【题型】解答题　【知识点】平面几何　【难度】hard
在直角梯形 $ABCD$ 中，$AD \parallel BC$，$\angle B=90^\circ$，$AD=6$，$AB=4$，$BC > AD$，$\angle ADC$ 的平分线交边 $BC$ 于点 $E$，点 $F$ 在线段 $DE$ 上，射线 $CF$ 与梯形 $ABCD$ 的边相交于点 $G$。

(1) 如图 1，如果点 $G$ 与 $A$ 重合，当 $\tan \angle BCD = \frac{4}{3}$ 时，求 $BE$ 的长；

(2) 如图 2，如果点 $G$ 在边 $AD$ 上，联结 $BG$，当 $DG = 4$，且 $\triangle CGB \sim \triangle BAG$ 时，求 $\sin \angle BCD$ 的值；

(3) 当 $F$ 是 $DE$ 中点，且 $AG = 1$ 时，求 $CD$ 的长。
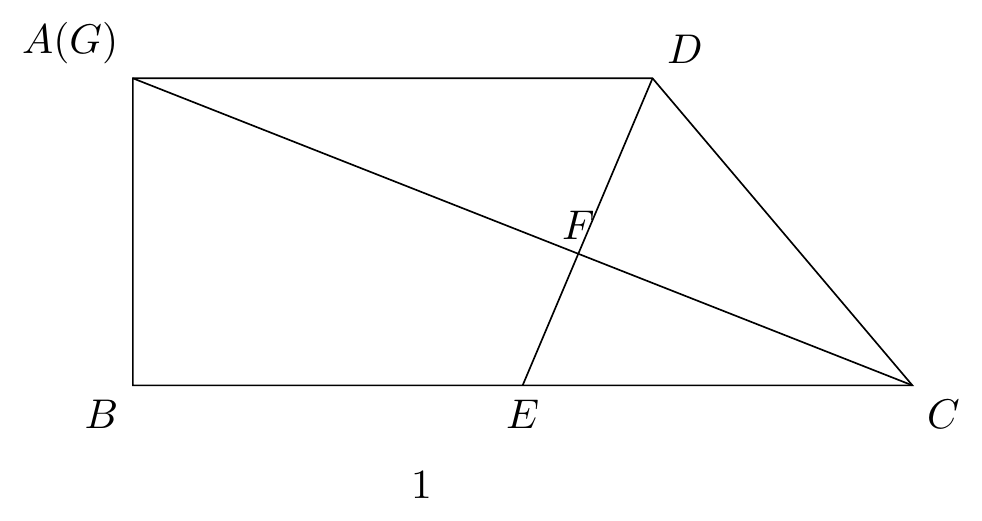
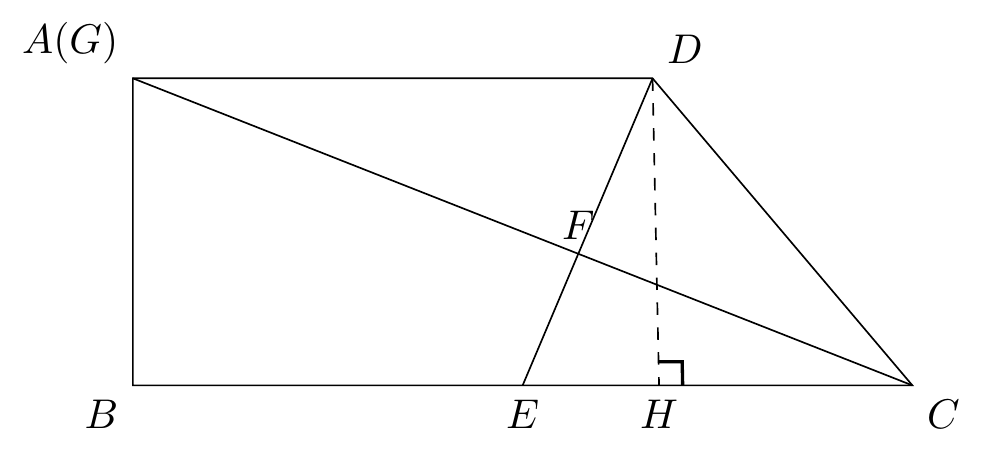
【解答】
（1）解：过点 $D$ 作 $DH \perp BC$ 于点 $H$，如图，

$\because AD \parallel BC$，$\angle B = 90^\circ$，

$\therefore \angle BAD = 90^\circ$，

$\because DH \perp BC$，

$\therefore$ 四边形 $ABHD$ 为矩形，

$\therefore DH = AB = 4$，$BH = AD = 6$，

$\because \tan \angle BCD = \frac{4}{3}$，

$\therefore \frac{DH}{CH} = \frac{4}{3}$，

$\therefore CH = 3$，

$\therefore CD = \sqrt{CH^2 + DH^2} = 5$，

$\because AD \parallel BC$，

$\therefore \angle ADE = \angle DEC$，

$\because \angle ADE = \angle CDE$，

$\therefore \angle CDE = \angle CED$，

$\therefore CE = CD = 5$，

$\therefore BC = BH + CH = 9$，

$\therefore BE = BC - CE = 9 - 5 = 4$；

(2) 过点 $D$ 作 $DM \perp BC$ 于点 $M$，如图，

由（1）知：$AD = BM = 6$，$DM = AB = 4$，$CD = CE$，

$\because DG = 4$，$AD = 6$，

$\therefore AG = 2$，

$\therefore BG = \sqrt{AB^2 + AG^2} = 2\sqrt{5}$，

$\because \triangle CGB \sim \triangle BAG$，

$\therefore \angle BAG = \angle CGB = 90^\circ$，$\frac{BG}{AG} = \frac{BC}{BG}$，

$\therefore \frac{2\sqrt{5}}{2} = \frac{BC}{2\sqrt{5}}$，

$\therefore BC = 10$，

$\therefore CM = BC - BM = 4$，

$\therefore DM = CM = 4$，

$\therefore \triangle DMC$ 为等腰直角三角形，

$\therefore \angle BCD = \angle CDM = 45^\circ$，

$\therefore \sin \angle BCD = \sin 45^\circ = \frac{\sqrt{2}}{2}$；

(3) \textcircled{1}当点 $G$ 在 $AD$ 上时，如图，

由（1）知：$CD = CE$，

$\because F$ 是 $DE$ 中点，

$\therefore CF \perp DE$，

在 $\triangle DGF$ 和 $\triangle DCF$ 中，

$\begin{cases}
\angle GDF = \angle CDF \\
DF = DF \\
\angle DFG = \angle DFC = 90^\circ
\end{cases}$

$\therefore \triangle DGF \cong \triangle DCF$ (ASA)，

$\therefore DG = DC$，

$\because AG = 1$，$AD = 6$，

$\therefore DG = 5$，

$\therefore CD = DG = 5$；

\textcircled{2}当点 $G$ 在 $AB$ 上时，连接 $DG$、$GE$，延长 $DG$、$CG$ 交于点 $N$，如图，

由（1）知：$CD = CE$，

$\because F$ 是 $DE$ 中点，

$\therefore CF \perp DE$，

$\therefore CG$ 为 $DE$ 的垂直平分线，

$\therefore GD = GE$，

$\therefore GD^2 = GE^2$，

$\therefore AG^2 + AD^2 = BG^2 + BE^2$，

$\therefore 1^2 + 6^2 = 3^2 + BE^2$，

$\therefore BE = 2\sqrt{7}$，

$\because AD \parallel BC$，

$\therefore \triangle ANG \sim \triangle BCG$，

$\therefore \frac{AG}{BG} = \frac{AN}{BC}$，

$\therefore \frac{1}{3} = \frac{AN}{BC}$，

在 $\triangle DNF$ 和 $\triangle DCF$ 中，

$\begin{cases}
\angle NDF = \angle CDF \\
DF = DF \\
\angle NFD = \angle CFD = 90^\circ
\end{cases}$

$\therefore \triangle DNF \cong \triangle DCF$ (AAS)，

$\therefore CD = ND$，

设 $CD = x$，

则 $BC = CE + BE = x + 2\sqrt{7}$，$AN = DN - DA = CD - DA = x - 6$，

$\therefore \frac{1}{3} = \frac{x - 6}{x + 2\sqrt{7}}$，

$\therefore x = 9 + \sqrt{7}$，

$\therefore CD = 9 + \sqrt{7}$，

综上，$CD$ 的长为 $5$ 或 $9 + \sqrt{7}$。
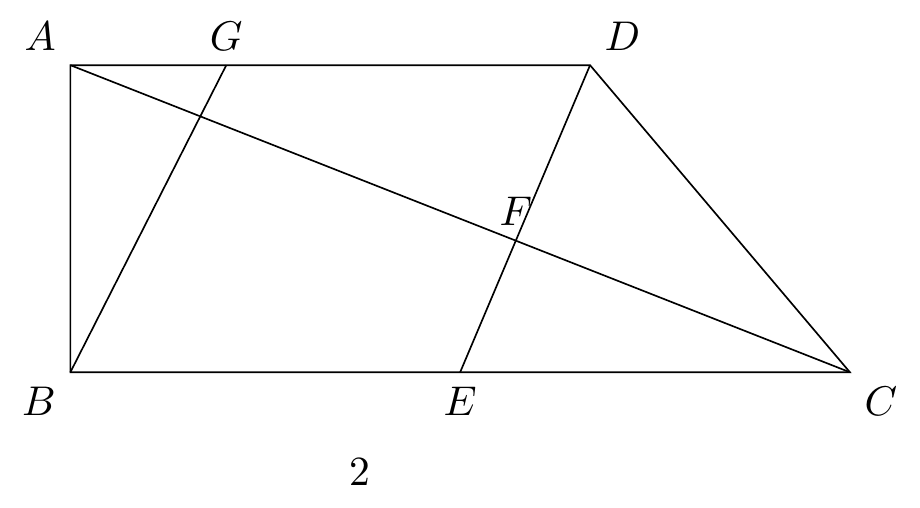
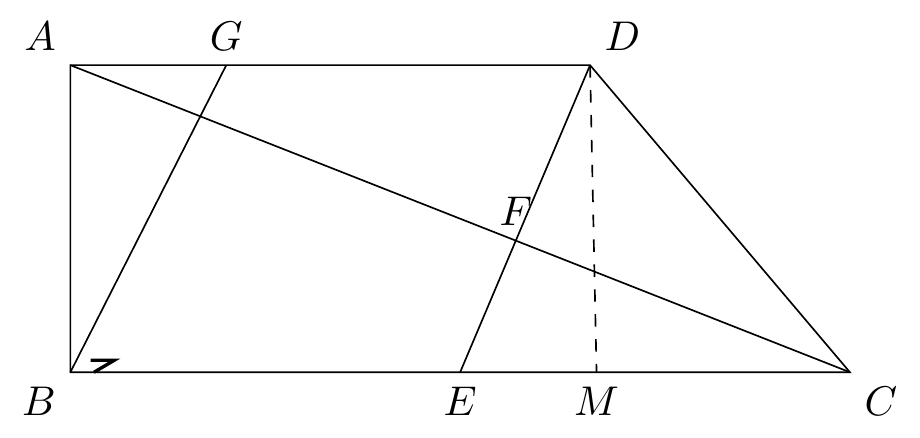
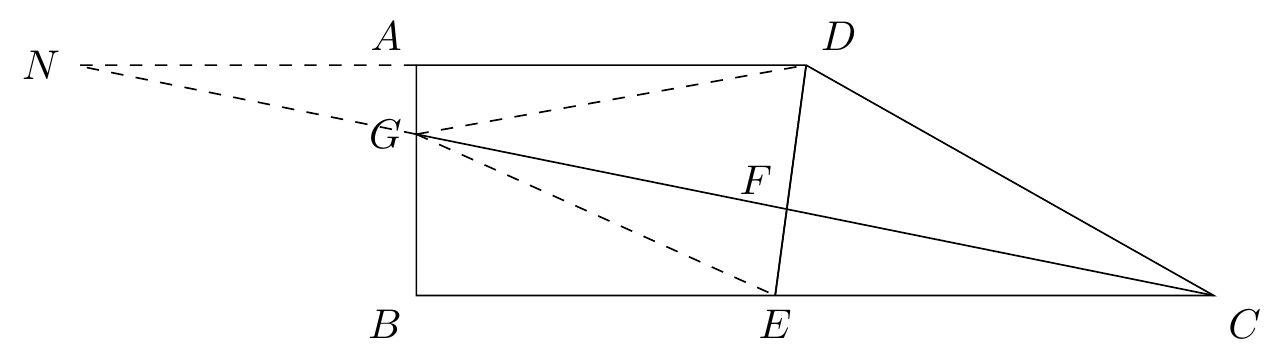